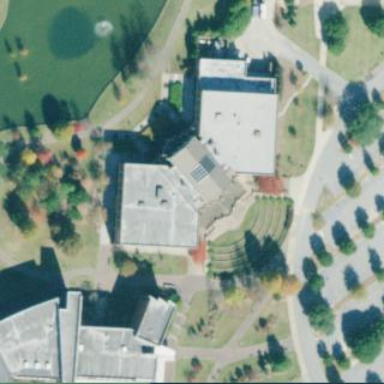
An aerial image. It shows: University building.